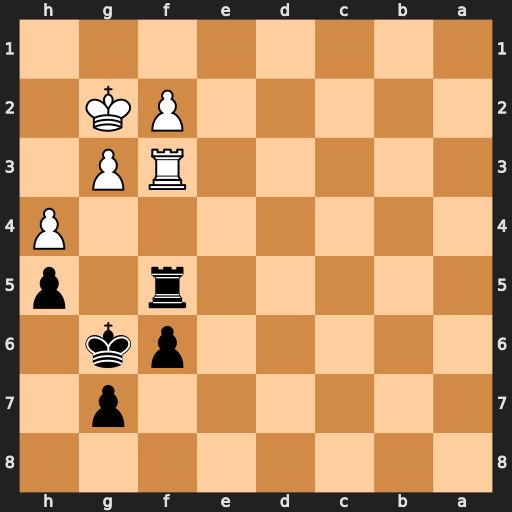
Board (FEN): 8/6p1/5pk1/5r1p/7P/5RP1/5PK1/8
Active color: b
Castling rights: -
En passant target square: -
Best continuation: Rxf3 Kxf3 Kf5 Kg2 Ke4